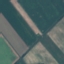
Label: AnnualCrop